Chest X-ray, PA view. Patient: 16 years old, sex F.
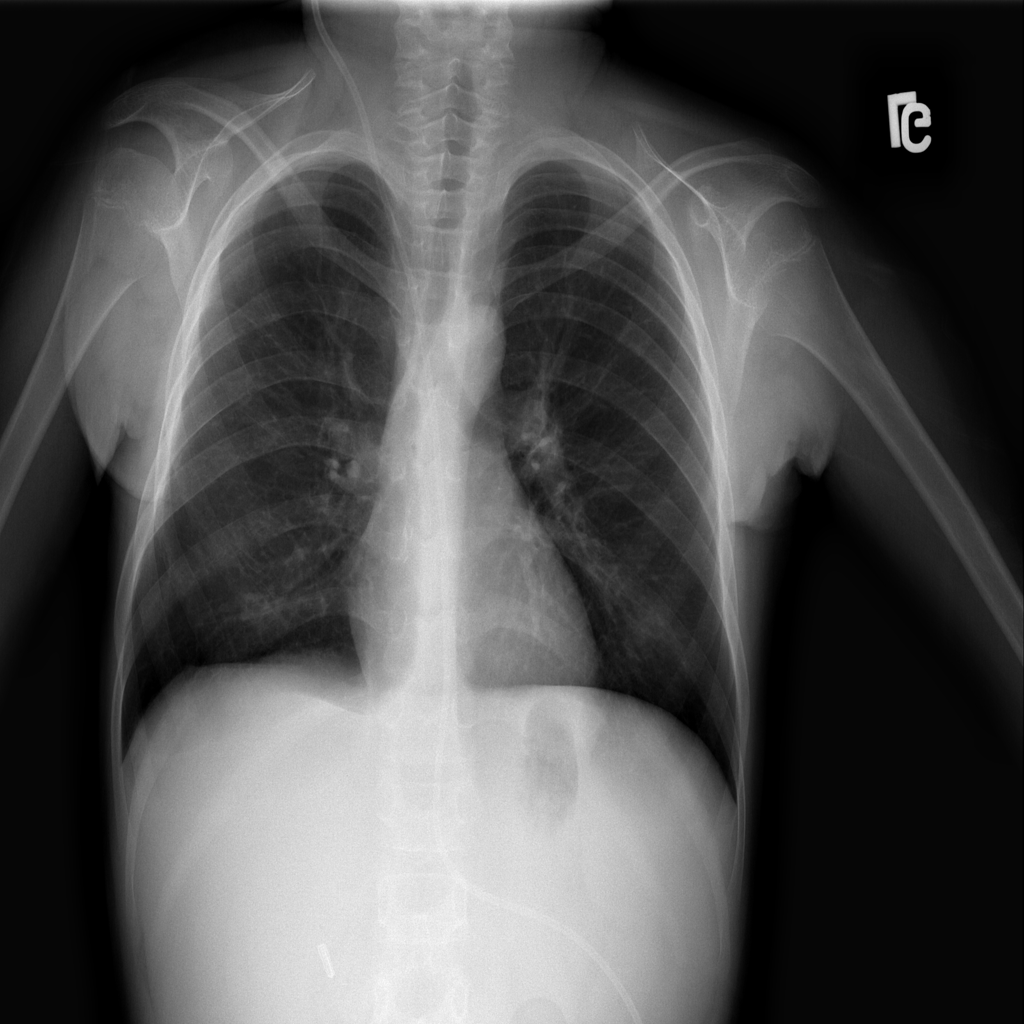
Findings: No Finding